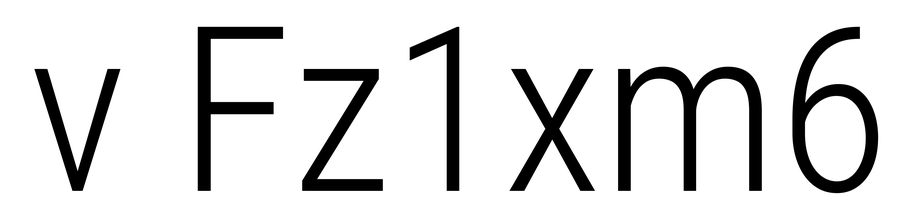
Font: Roboto_Condensed_Light